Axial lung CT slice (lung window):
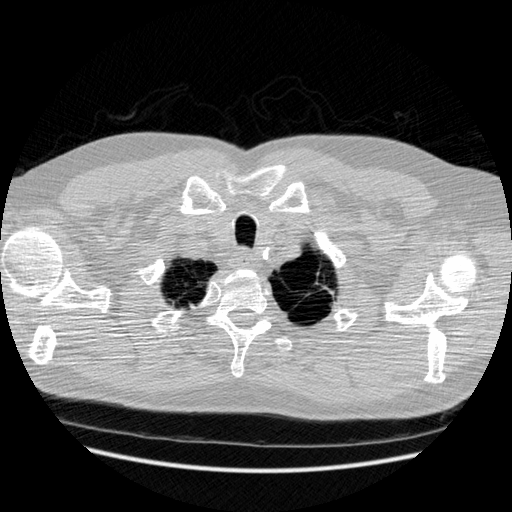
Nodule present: no